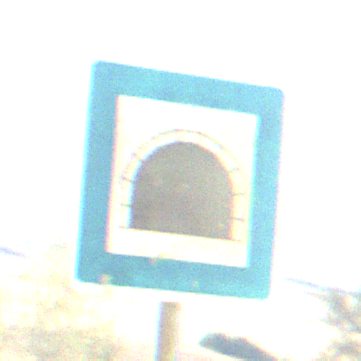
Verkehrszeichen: Tunnel
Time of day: MorningAfternoon
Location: Outdoor (Nature)
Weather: PartlyCloudy
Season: NotSpecified
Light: Natural